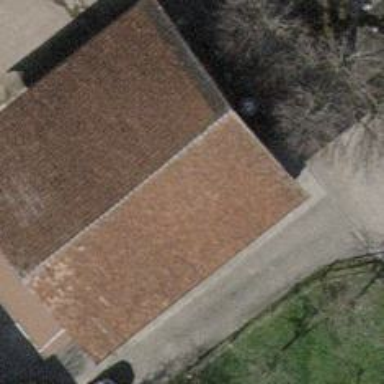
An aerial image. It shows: Farm auxiliary building.